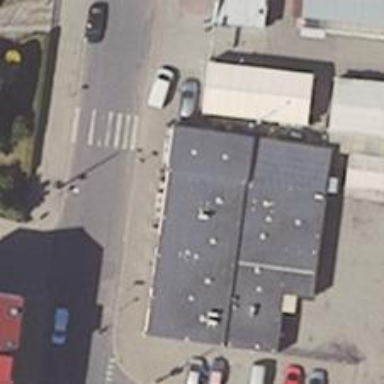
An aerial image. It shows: Restaurant.